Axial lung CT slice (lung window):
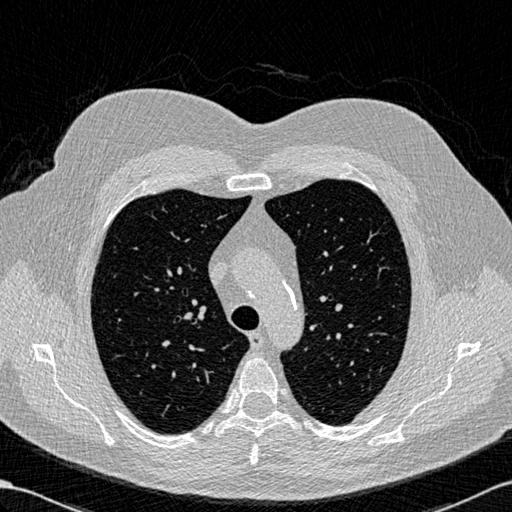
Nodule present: no